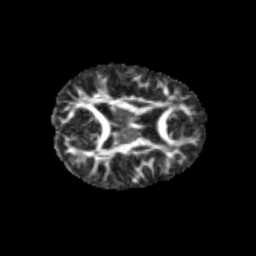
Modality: FA
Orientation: axial
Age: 11
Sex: female
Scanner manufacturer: siemens
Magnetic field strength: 3 T
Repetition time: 3.8 s
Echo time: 0.07 s